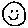
Label: smiley face